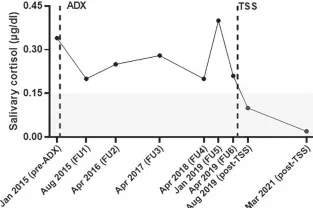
Selected endocrine parameters from initial diagnosis of adrenal Cushing's syndrome until recovery after transsphenoidal surgery for Cushing's disease. Late-night salivary cortisol.
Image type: pathology (immunostaining)